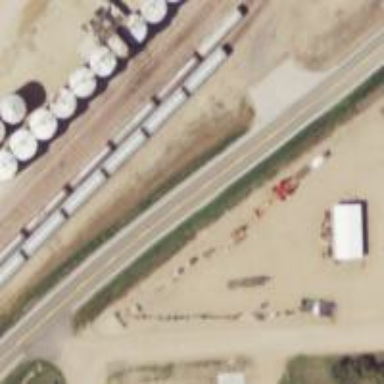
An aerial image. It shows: Railway siding with rails.